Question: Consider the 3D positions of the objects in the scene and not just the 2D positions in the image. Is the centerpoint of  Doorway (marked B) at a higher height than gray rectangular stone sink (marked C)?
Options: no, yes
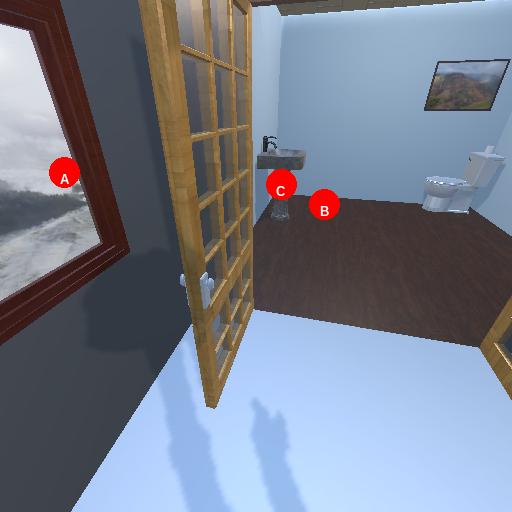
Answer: no